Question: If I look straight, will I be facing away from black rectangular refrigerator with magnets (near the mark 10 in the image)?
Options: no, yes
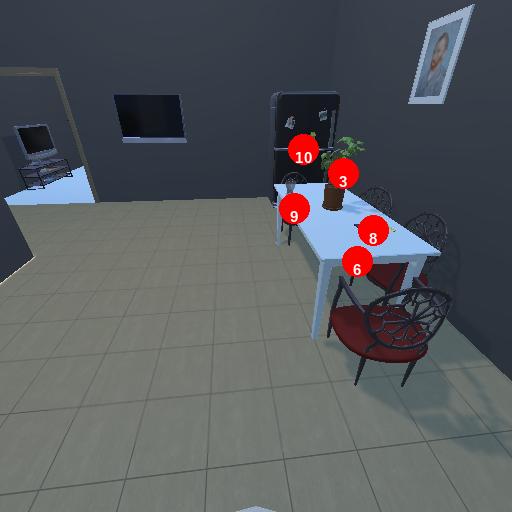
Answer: no